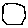
Label: hexagon